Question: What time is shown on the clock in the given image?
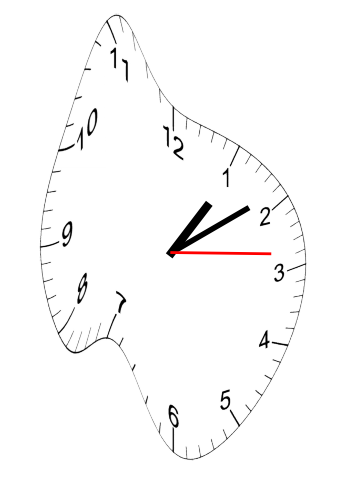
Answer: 01:09:14